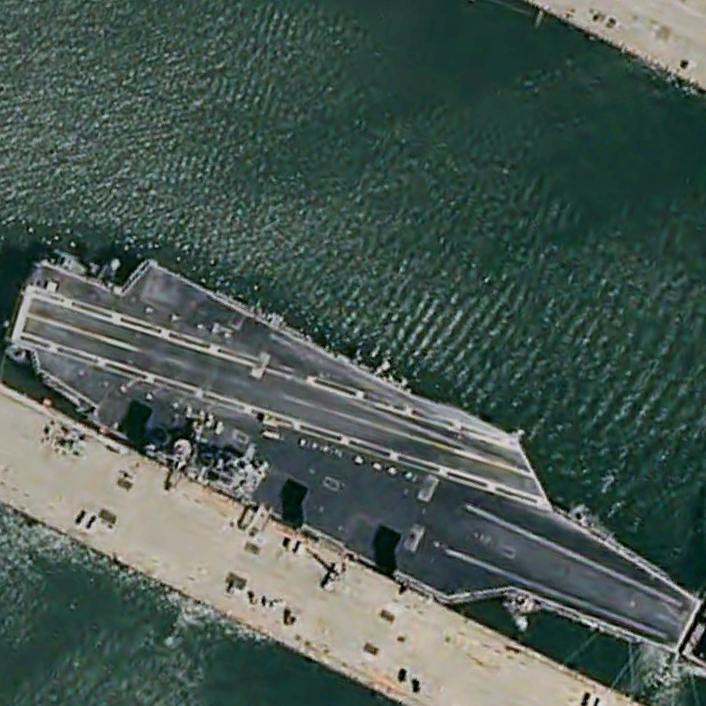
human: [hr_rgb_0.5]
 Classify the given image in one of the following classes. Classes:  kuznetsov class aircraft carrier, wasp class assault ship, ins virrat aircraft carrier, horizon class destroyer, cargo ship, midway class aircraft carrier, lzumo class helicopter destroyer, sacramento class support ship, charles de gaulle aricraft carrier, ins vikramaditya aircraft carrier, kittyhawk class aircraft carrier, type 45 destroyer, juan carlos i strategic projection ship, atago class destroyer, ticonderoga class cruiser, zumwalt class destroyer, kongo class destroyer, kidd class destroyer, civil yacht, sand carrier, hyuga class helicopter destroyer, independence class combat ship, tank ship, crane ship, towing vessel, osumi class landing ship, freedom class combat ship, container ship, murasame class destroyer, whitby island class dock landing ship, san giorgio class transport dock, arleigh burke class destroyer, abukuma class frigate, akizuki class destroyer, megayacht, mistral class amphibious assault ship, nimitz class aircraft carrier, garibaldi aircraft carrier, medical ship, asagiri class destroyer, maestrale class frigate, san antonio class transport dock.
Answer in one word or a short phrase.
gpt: Nimitz class aircraft carrier